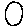
Label: circle